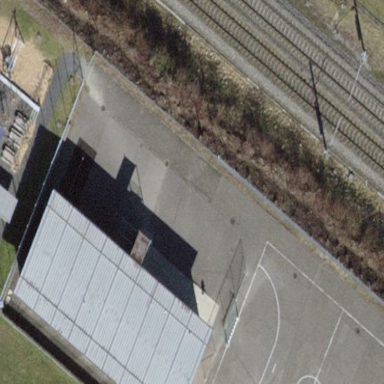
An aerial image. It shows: School building with flat roof.